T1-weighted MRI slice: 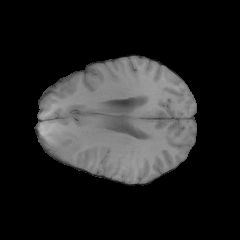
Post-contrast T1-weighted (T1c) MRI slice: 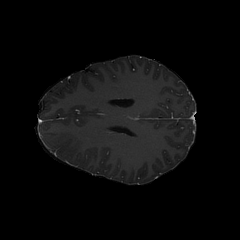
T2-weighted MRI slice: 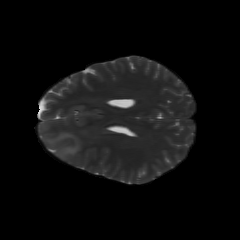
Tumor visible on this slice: yes